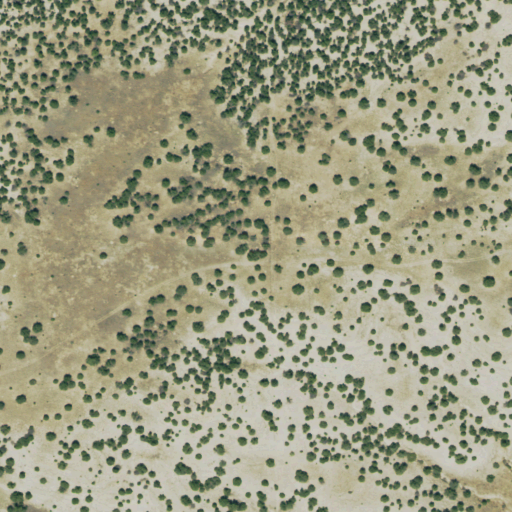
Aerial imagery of mountains in Colorado named Poitrey Arroyo Hills containing shrub and grassland